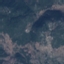
Land use / land cover class: HerbaceousVegetation